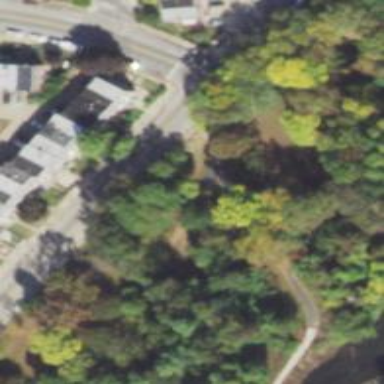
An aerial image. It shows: Asphalt cycleway.